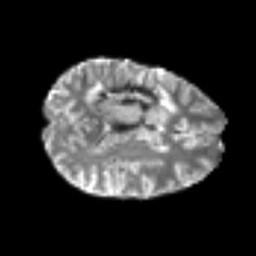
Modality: T2w
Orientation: axial
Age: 31
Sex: female
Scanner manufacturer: siemens
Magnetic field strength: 3 T
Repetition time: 6.1 s
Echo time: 0.101 s